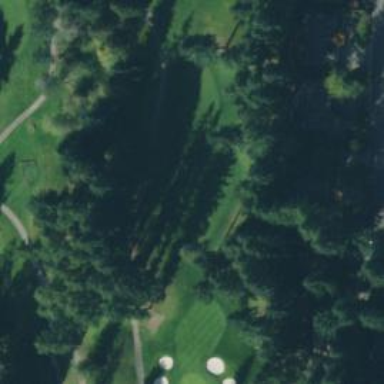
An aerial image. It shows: View of golf hole.